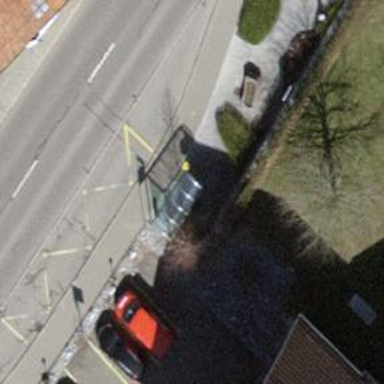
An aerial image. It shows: Public transport shelter.